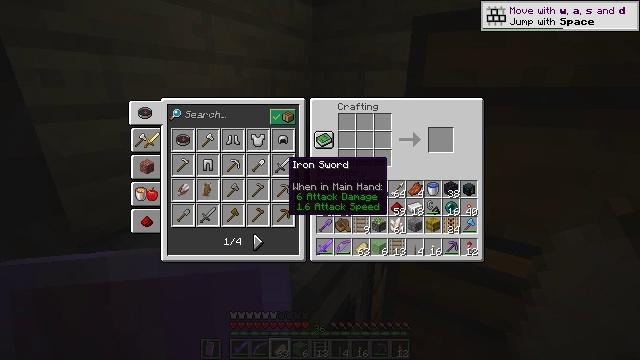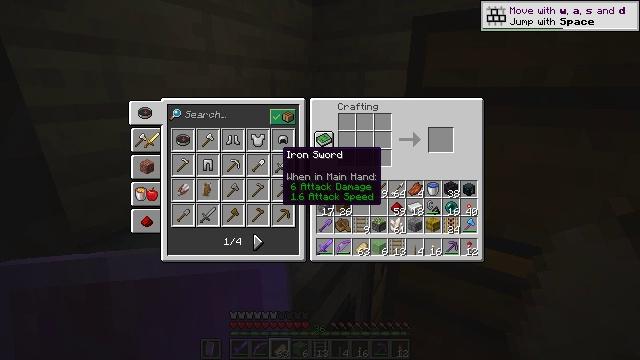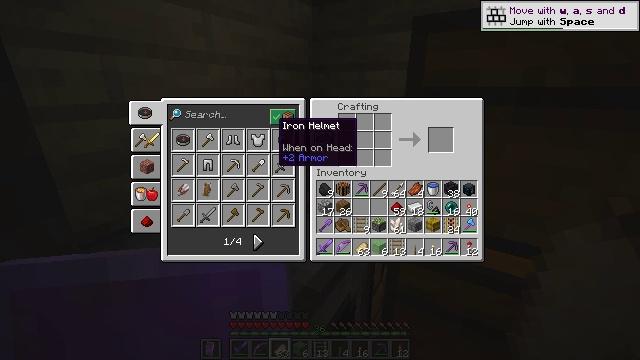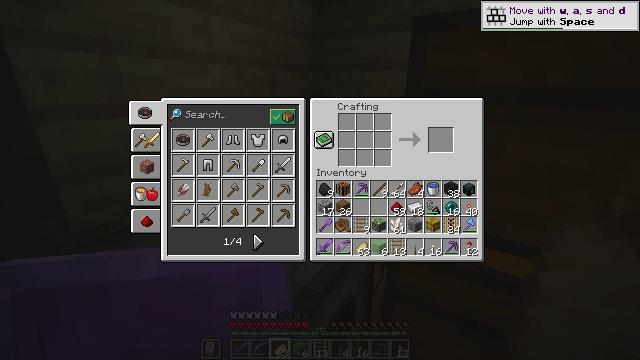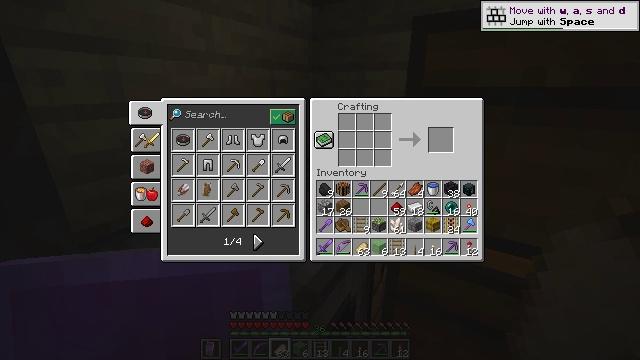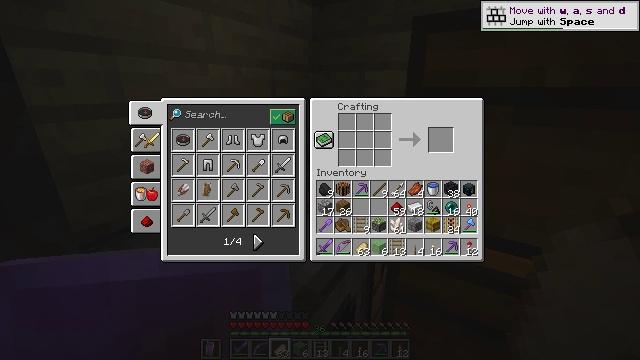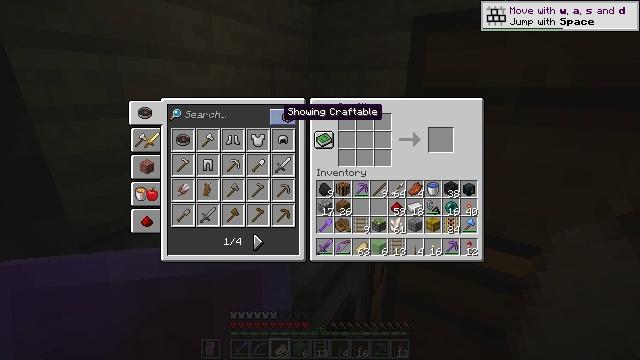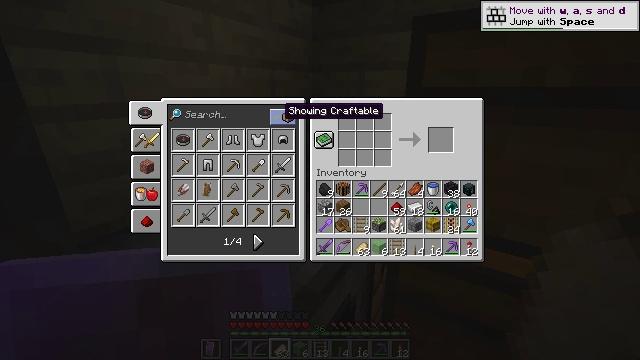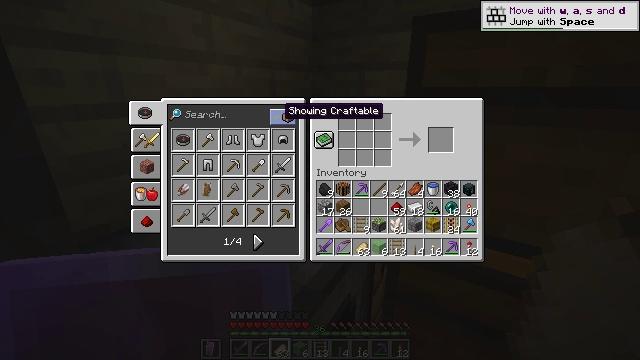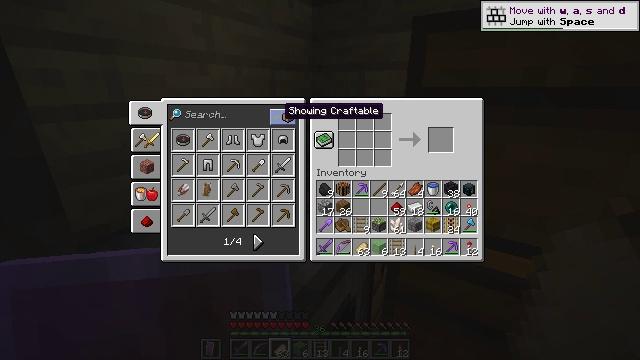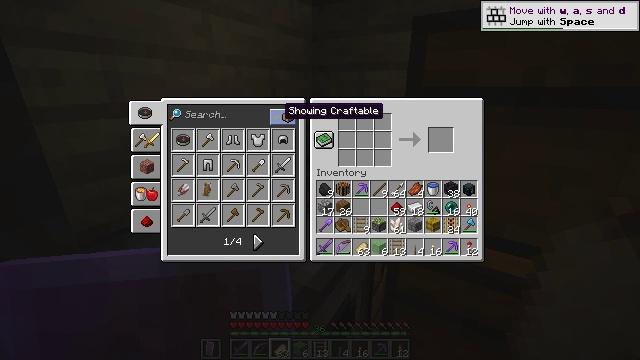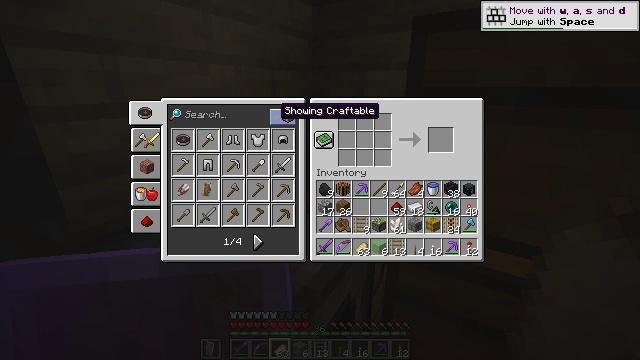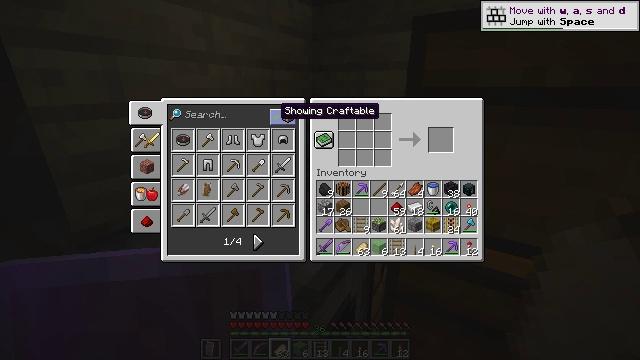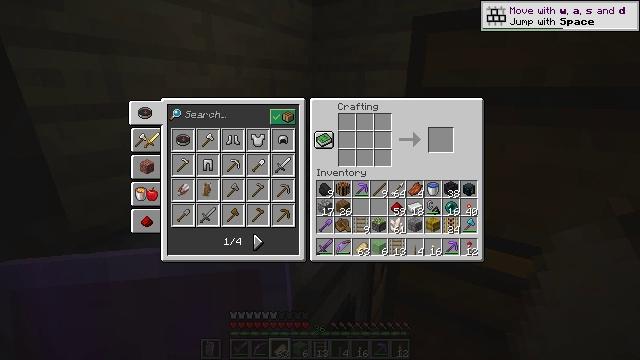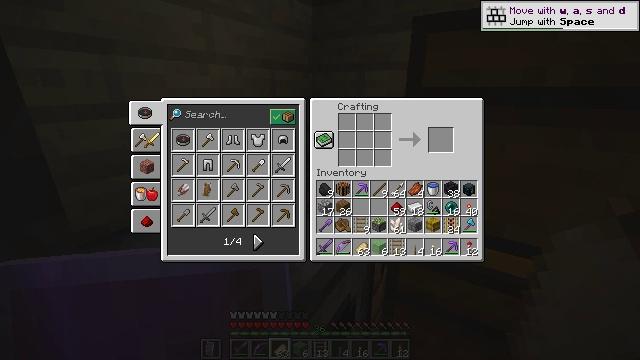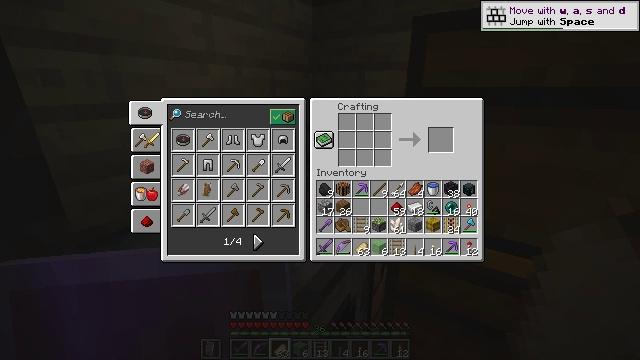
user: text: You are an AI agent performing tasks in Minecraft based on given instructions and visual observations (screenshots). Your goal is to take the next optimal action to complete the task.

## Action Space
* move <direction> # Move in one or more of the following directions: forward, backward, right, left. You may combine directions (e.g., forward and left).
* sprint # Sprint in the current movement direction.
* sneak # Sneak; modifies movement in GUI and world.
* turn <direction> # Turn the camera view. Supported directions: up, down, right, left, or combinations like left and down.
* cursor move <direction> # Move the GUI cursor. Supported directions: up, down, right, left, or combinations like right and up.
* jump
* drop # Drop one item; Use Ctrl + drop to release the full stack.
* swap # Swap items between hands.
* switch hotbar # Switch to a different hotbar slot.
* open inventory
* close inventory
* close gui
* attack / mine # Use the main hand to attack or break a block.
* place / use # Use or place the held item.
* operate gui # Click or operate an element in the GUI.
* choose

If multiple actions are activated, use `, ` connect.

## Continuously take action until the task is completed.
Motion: motion action
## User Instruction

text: Get a comparator from the crafting table.
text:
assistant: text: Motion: turn up
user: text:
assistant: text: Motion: turn up
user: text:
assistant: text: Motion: turn up
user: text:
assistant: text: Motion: no_op
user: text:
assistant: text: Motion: no_op
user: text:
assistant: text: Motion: no_op
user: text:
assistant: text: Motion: no_op
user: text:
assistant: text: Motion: no_op
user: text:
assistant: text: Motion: no_op
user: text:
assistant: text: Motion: no_op
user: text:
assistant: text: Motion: no_op
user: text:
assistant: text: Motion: no_op
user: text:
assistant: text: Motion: no_op
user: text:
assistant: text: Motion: turn left and up
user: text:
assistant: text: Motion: no_op
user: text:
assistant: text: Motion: no_op
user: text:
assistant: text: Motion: attack / mine
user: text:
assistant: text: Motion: attack / mine
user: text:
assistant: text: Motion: attack / mine
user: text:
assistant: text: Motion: no_op
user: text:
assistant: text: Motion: no_op
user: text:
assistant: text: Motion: no_op
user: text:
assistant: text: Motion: no_op
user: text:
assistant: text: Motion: no_op
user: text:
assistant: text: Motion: turn right
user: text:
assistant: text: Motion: turn right
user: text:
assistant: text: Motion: no_op
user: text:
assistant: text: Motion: no_op
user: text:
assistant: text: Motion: no_op
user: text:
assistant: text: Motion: no_op